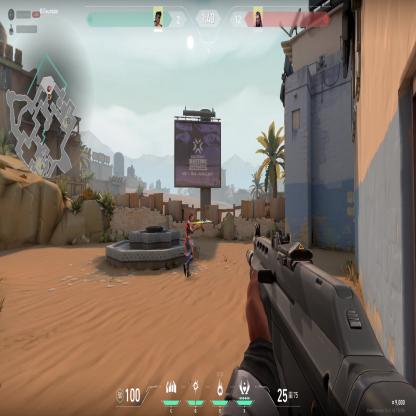
Label: enemy